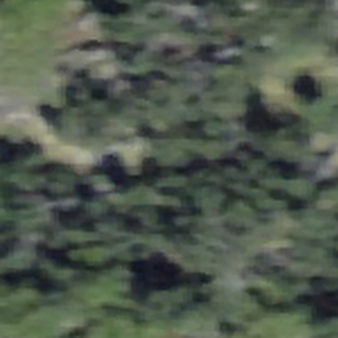
Label: other